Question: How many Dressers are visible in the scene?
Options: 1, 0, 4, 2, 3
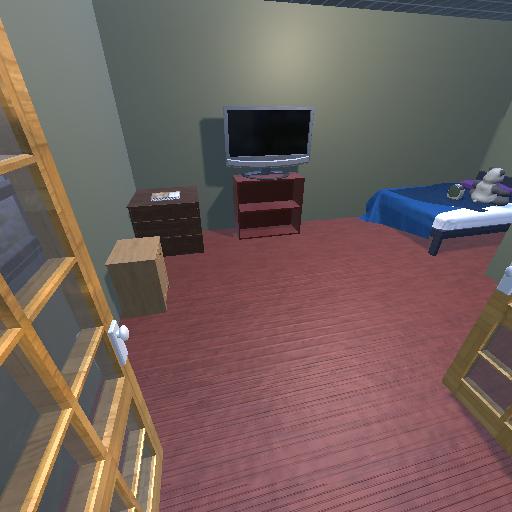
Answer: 1